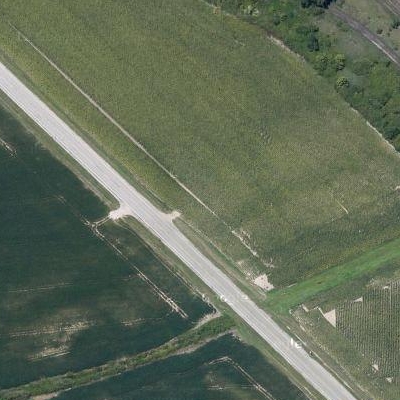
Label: bField